Question: I have a table with three column like image (Source) and want to write a query that give a table like image (Result)

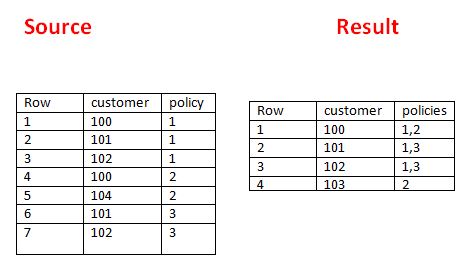
Answer: '''
SELECT DISTINCT customer,
stuff((
SELECT ',' + cast(policy as varchar(10))
FROM table1 b
WHERE a.customerid = b.customerid
FOR XML path('')
), 1, 1, '') [policies]
FROM table1 a
'''